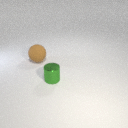
small green metal cylinder in front of large brown rubber sphere